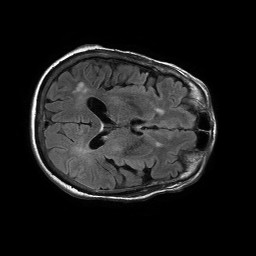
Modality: FLAIR
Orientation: axial
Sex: female
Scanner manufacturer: philips
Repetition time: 11 s
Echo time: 0.125 s